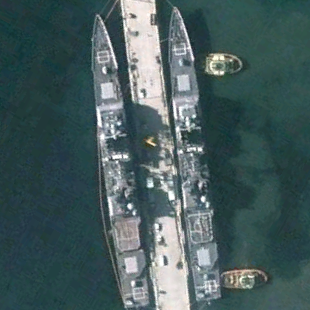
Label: cruiser